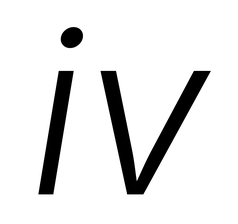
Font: Inter-Italic_Light_Italic